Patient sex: M
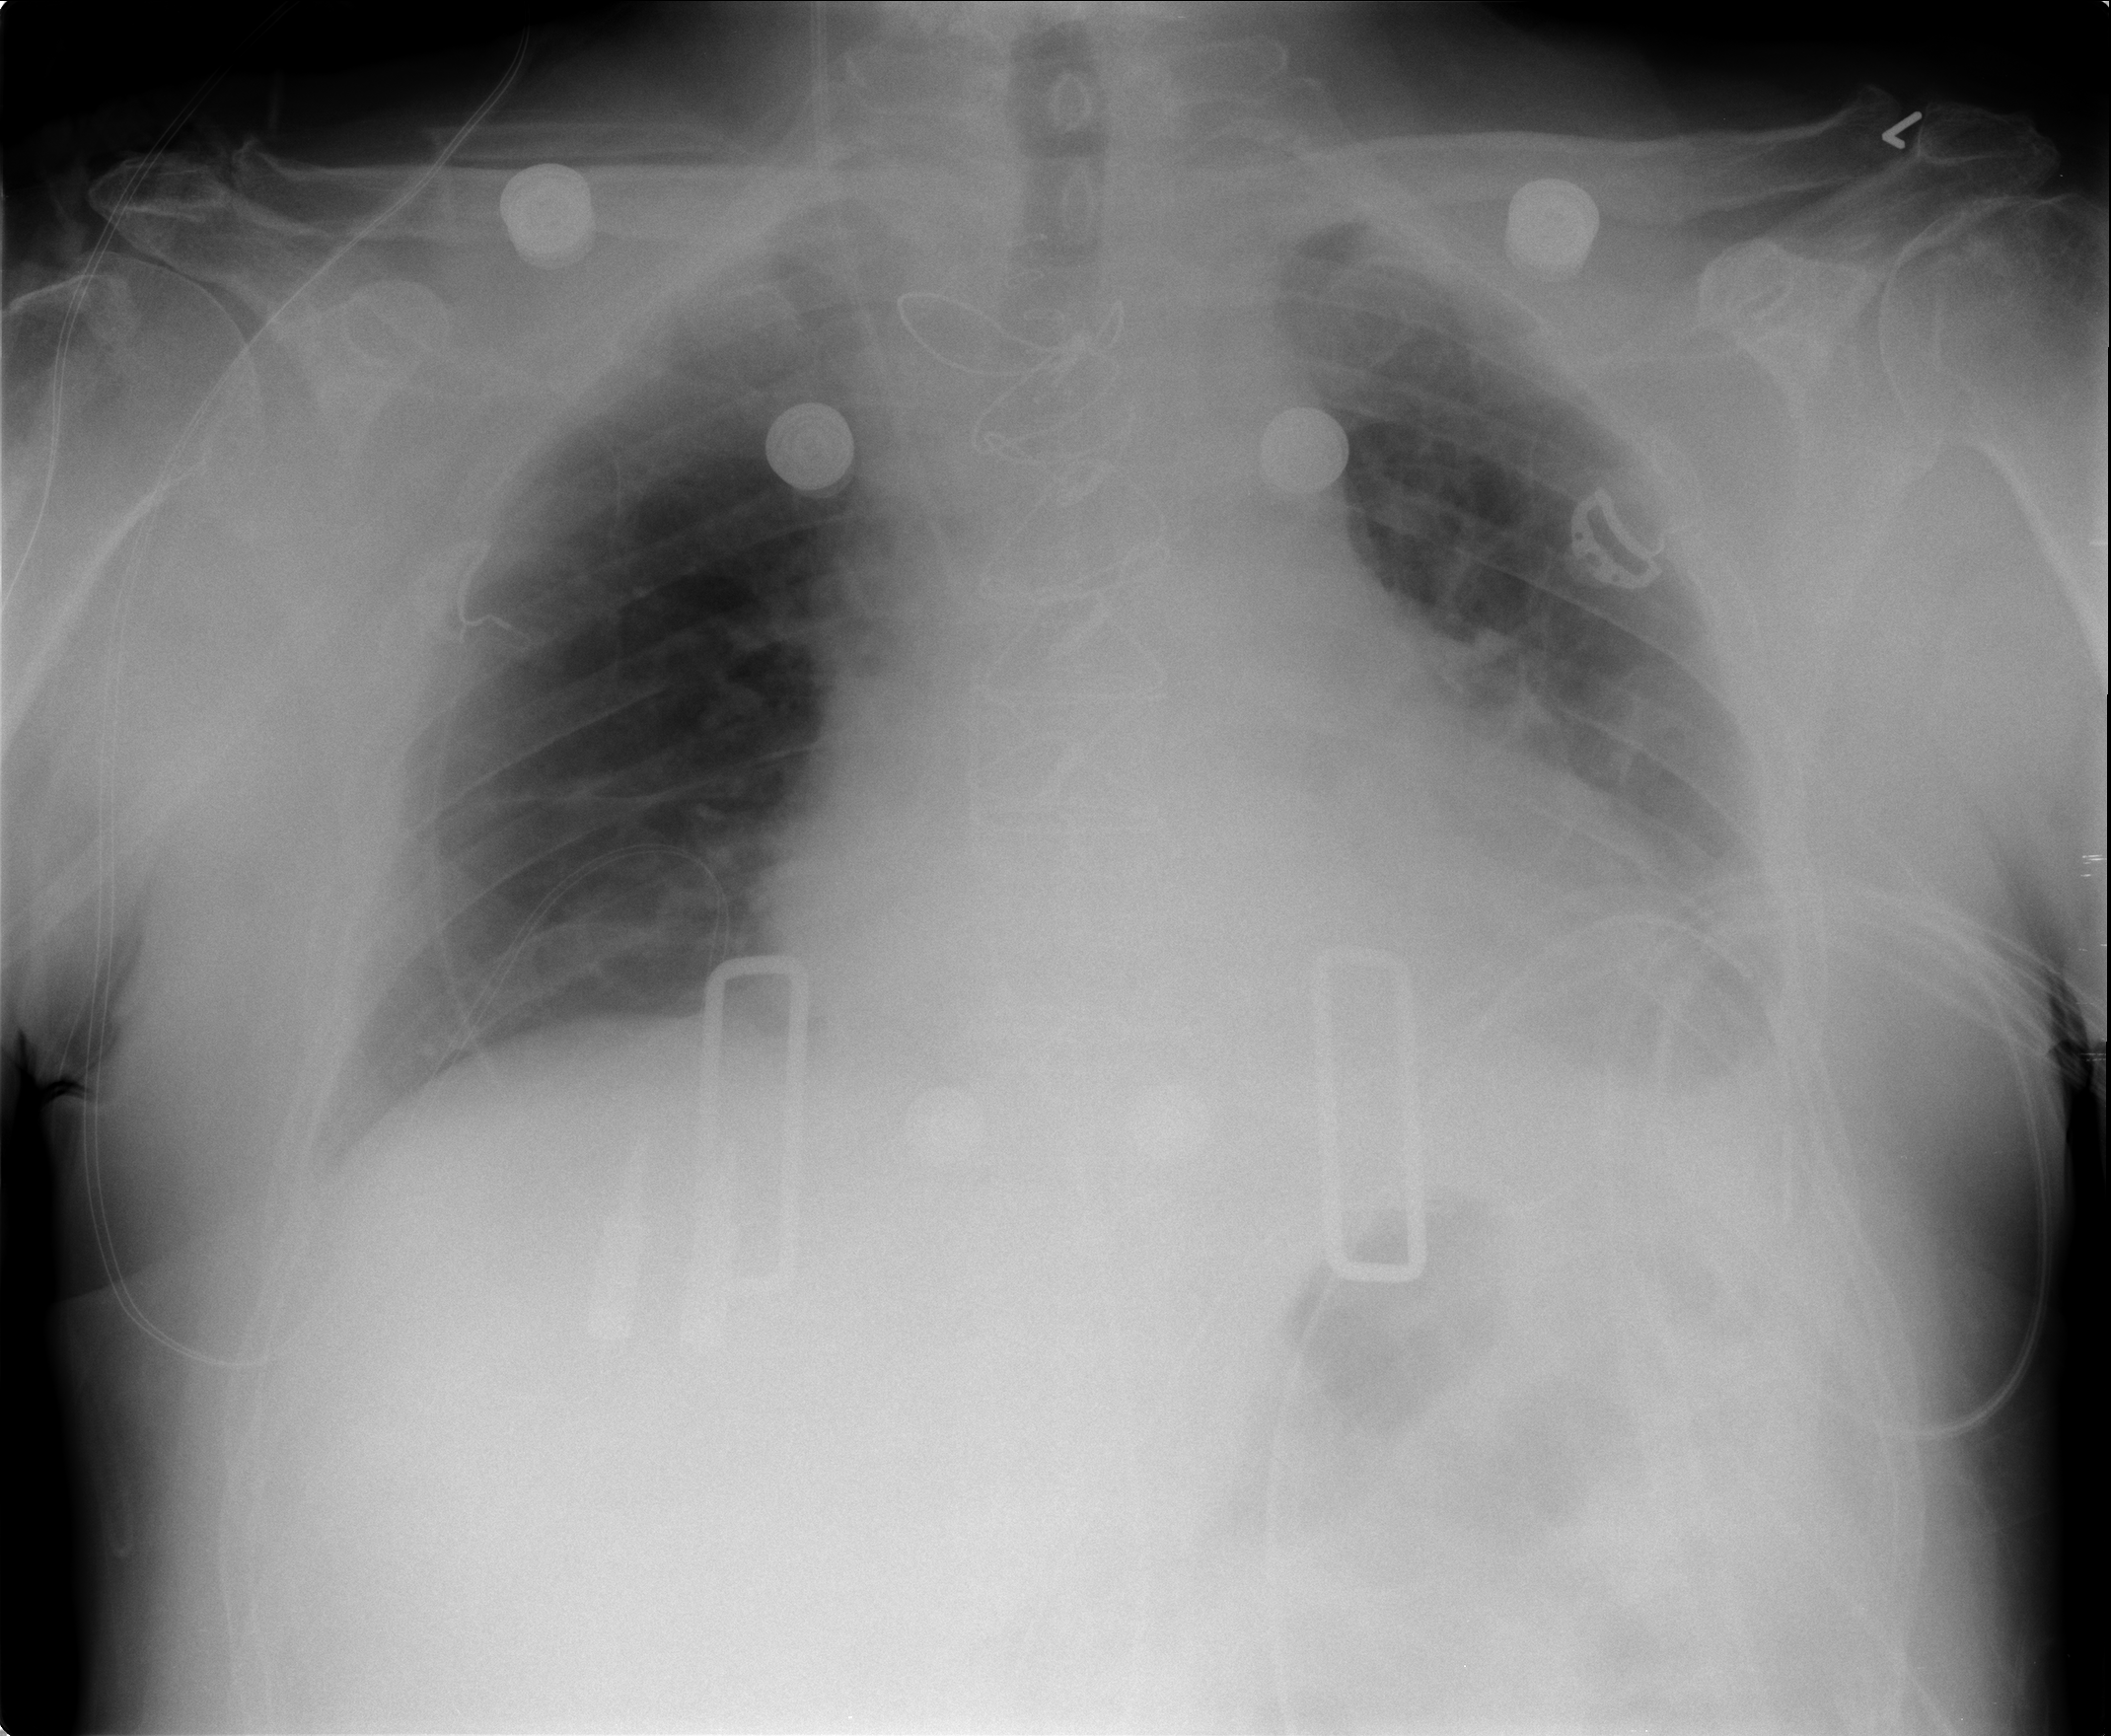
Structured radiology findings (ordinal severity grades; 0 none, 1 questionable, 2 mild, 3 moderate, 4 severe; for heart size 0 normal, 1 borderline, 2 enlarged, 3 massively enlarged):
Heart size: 2
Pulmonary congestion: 2
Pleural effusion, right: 1
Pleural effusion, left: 2
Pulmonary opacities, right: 0
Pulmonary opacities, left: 0
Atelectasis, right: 2
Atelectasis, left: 1